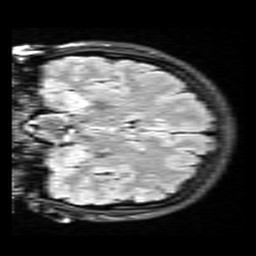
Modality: FLAIR
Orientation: coronal
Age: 22
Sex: female
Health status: healthy
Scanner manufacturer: siemens
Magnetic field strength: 3 T
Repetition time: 9 s
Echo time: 0.088 s